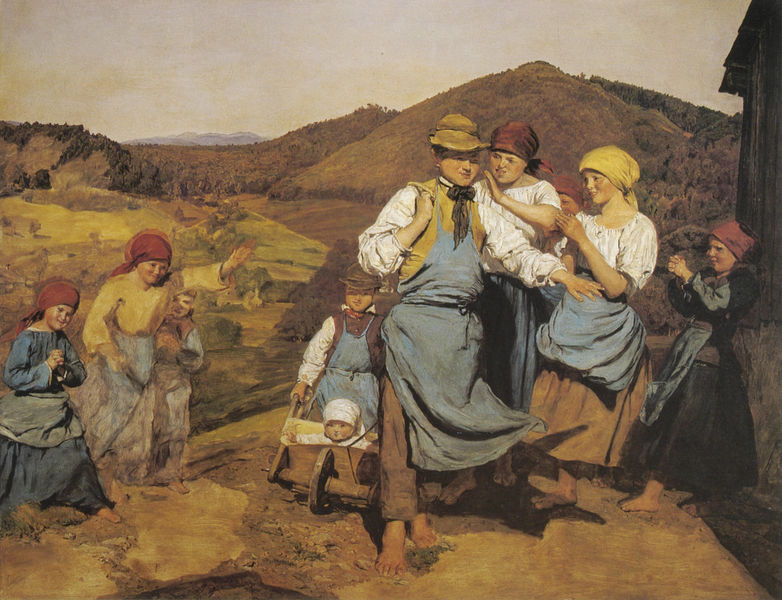
Titel: Verweigerte Fahrt
Künstler: Ferdinand Georg Waldmüller
Standort: Wien
Institution: Gemäldegalerie der Akademie der Bildenden Künste
Schlagwörter: baum, berg, blau, gemälde, himmel, mann, schatten, weiß, wolken, bäume, frauen, gelb, grün, landschaft, menschen, mädchen, ocker, sand, bewegung, braun, frau, geste, grau, hut, hüte, licht, männer, ohrring, gras, gürtel, haus, rot, tuch, weg, wiese, beige, schleife, hemd, hose, mütze, wand, bluse, falten, stein, gesten, hände, erde, feld, felder, ferne, horizont, hügel, natur, wind, gehen, hütte, sonne, wiesen, land, realismus, tücher, eltern, familie, kind, mutter, vater, wald, arbeit, bauern, genre, karren, kinder, landleben, schürze, taille, bewegen, füße, sommer, genrebild, italien, blusen, bäuerin, bäuerinnen, ernte, feldarbeit, hemden, schürzen, berge, gebirge, dorf, sonnenuntergang, violett, alm, hof, baby, idylle, arbeiter, holzkarren, karre, rad, schubkarre, wagen, tannen, wehen, kopftuch, halstuch, stimmung, bretter, junge, weste, freude, bauer, geschwister, lachen, barfuss, schmutz, scheune, abschied, idyll, tageslicht, wälder, gestik, beten, gebet, ölmalerei, kleinkind, gefaltete hände, leibl, thoma, hilfe, reise, flehen, kopftücher, empfang, landwirtschaft, begrüssung, achse, ankunft, auszug, gruß, weise, wanderung, bitten, bube, bauen, betteln, toz, mägde, blaue schürzen, winken, grüßen, allgäu, applaus, bergbauern, bergmüller, blauer schurz, heimweg, herbei eilen, horuzont, inbrunst, landarbeiter, landarbeiterin, sackkarre, sackkarren, scheibtruhe, schukarre, sommersonne, tcher, verschmutzt, voralpen, schwarzwald, freunde, lind, koopftuch, koptuch, schüzren, schwerzwald, blauwagen, bauernidyll, ladnwirtschaft, schupkarre